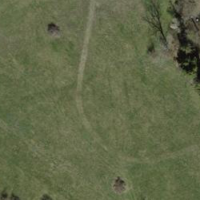
EUNIS habitat code: 25
Species observed at this site:
Picea abies